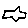
Label: hexagon